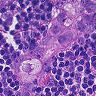
Metastatic tissue present: yes